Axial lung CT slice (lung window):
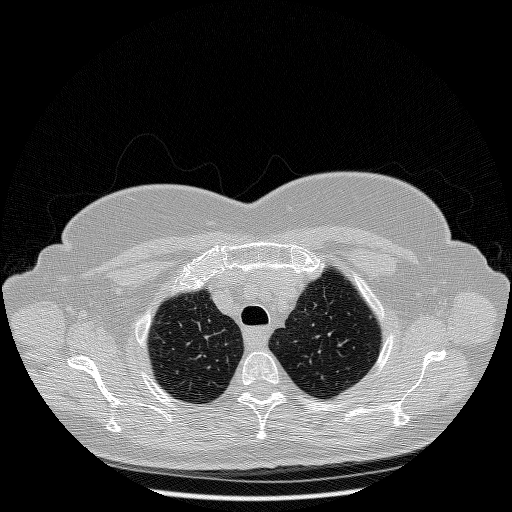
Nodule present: no